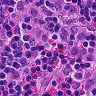
Metastatic tissue present: no